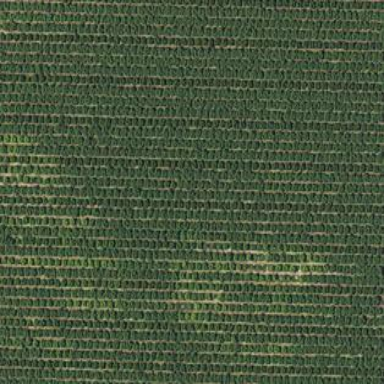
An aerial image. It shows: Orchard.